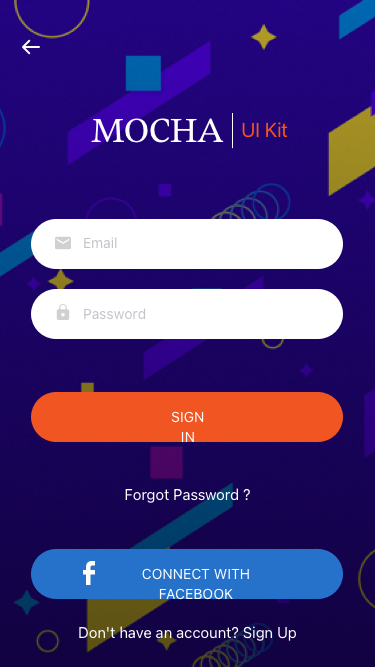
Text in this UI design:
MOCHA
UI Kit
Forgot Password ?
Don't have an account? Sign Up
Connect with facebook
Sign In
Email
Password